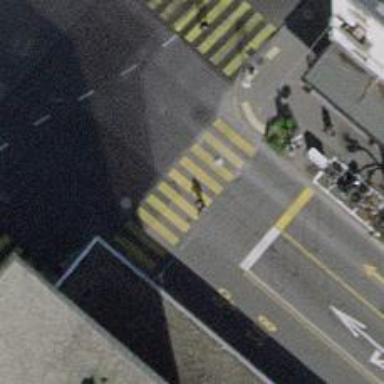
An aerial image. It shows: Tertiary asphalt road with lanes for buses and cyclists on both sides. Trolley wires are present on the road.